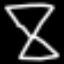
Label: hourglass